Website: home-depot
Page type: customer-info-address
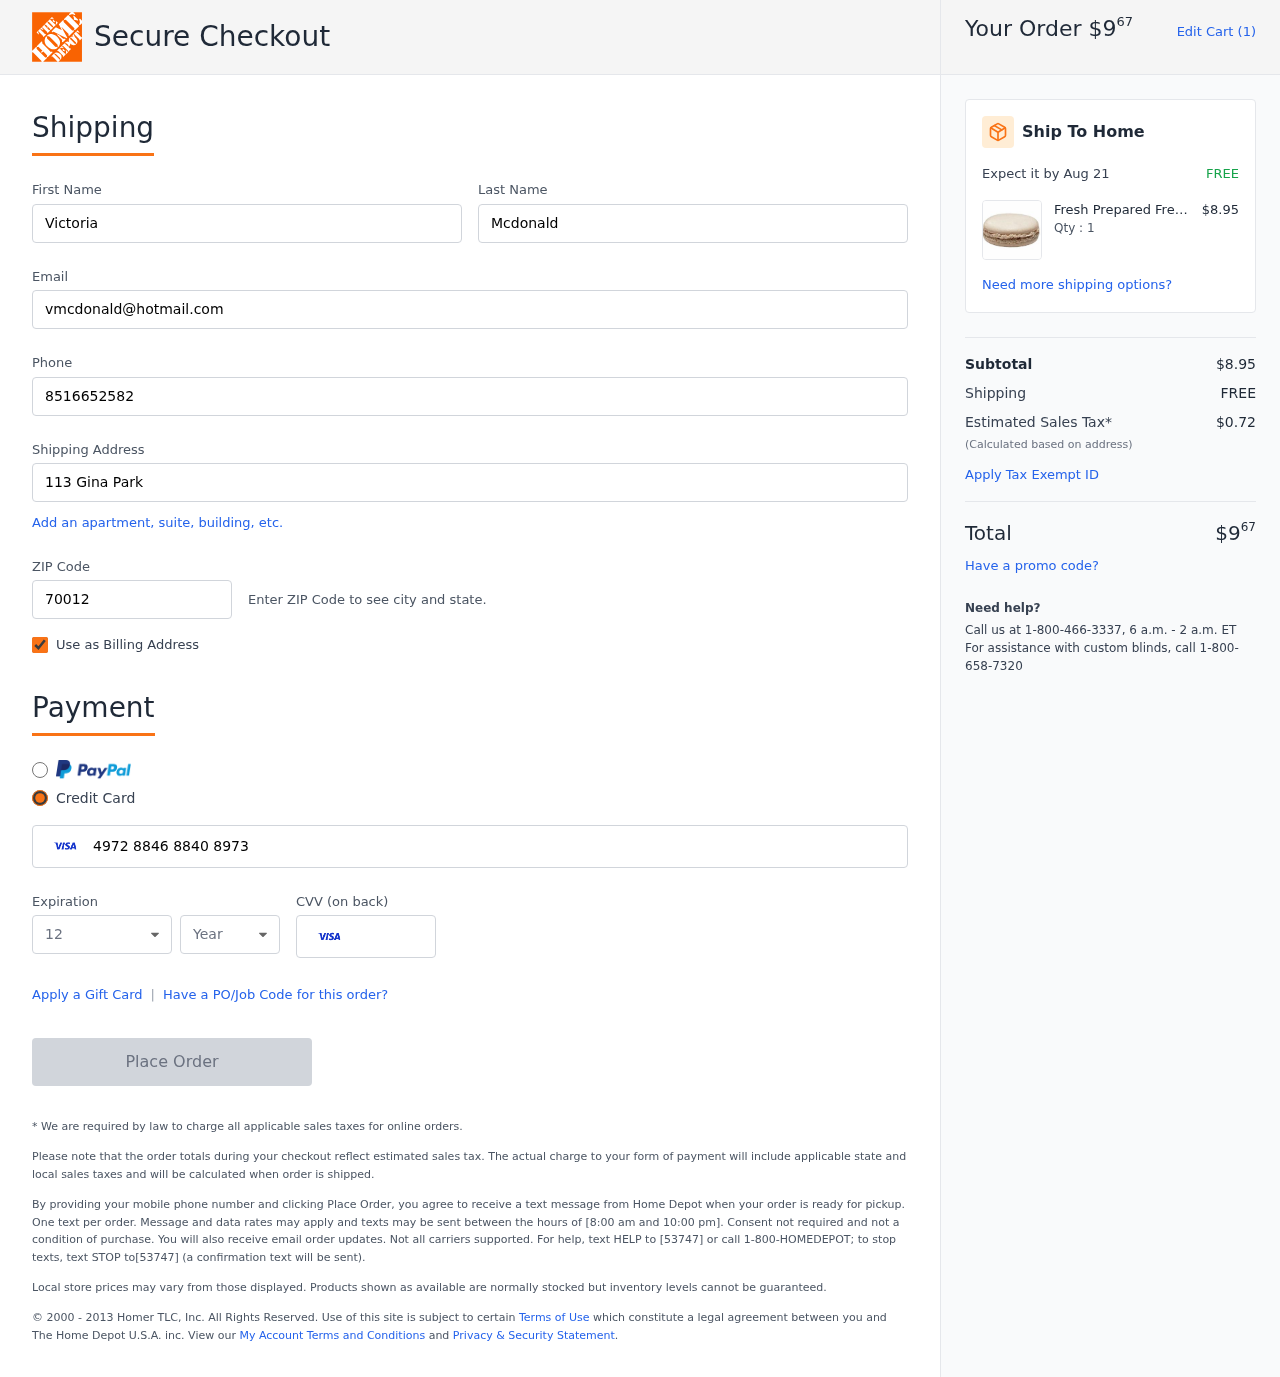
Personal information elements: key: PII_CARD_CVV
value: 730
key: PII_CARD_EXPIRY_MONTH
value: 12
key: PII_CARD_EXPIRY_YEAR
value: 26
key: PII_CARD_NUMBER
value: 4972 8846 8840 8973
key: PII_EMAIL
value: vmcdonald@hotmail.com
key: PII_FIRSTNAME
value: Victoria
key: PII_LASTNAME
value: Mcdonald
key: PII_PHONE
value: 8516652582
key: PII_POSTCODE
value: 70012
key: PII_STREET
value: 113 Gina Park
Product elements: key: PRODUCT1_BRAND
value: Fresh Prepared
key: PRODUCT1_NAME
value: Fresh Prepared, Macaron, Salted Caramel, 1.9 Oz (3 count)
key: PRODUCT1_PRICE
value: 8.95
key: PRODUCT1_QUANTITY
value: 1
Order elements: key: ORDER_TOTAL
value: $967
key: ORDER_NUM_ITEMS
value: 1
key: ORDER_DELIVERY_DATE
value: Aug 21
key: ORDER_SUBTOTAL
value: $8.95
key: ORDER_SHIPPING_COST
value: FREE
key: ORDER_TAX
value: $0.72